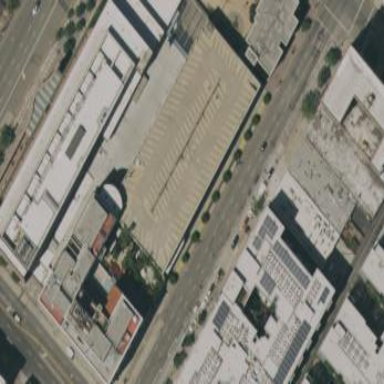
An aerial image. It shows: Commercial building.